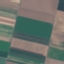
Land use / land cover class: AnnualCrop